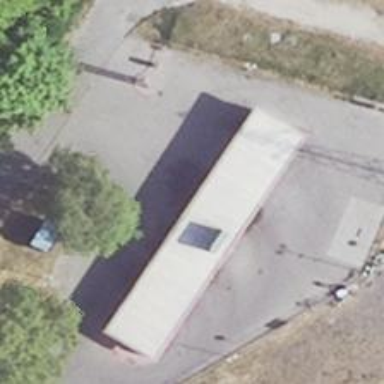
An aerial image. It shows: Car wash facility.